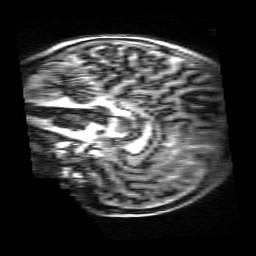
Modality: MP2RAGE
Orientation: sagittal
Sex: male
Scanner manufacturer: siemens
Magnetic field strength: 3 T
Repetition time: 5 s
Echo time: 0.00368 s